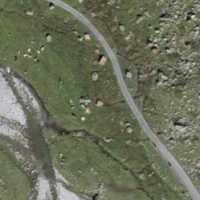
EUNIS habitat code: 26
Species observed at this site:
Parnassia palustris
Vipera berus